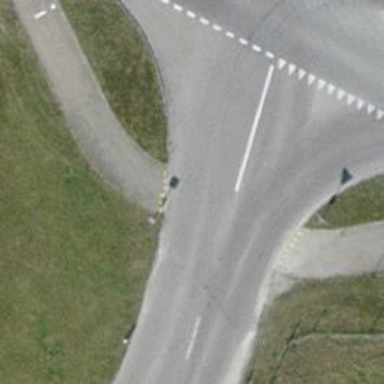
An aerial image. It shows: Uncontrolled road crossing.